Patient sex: F
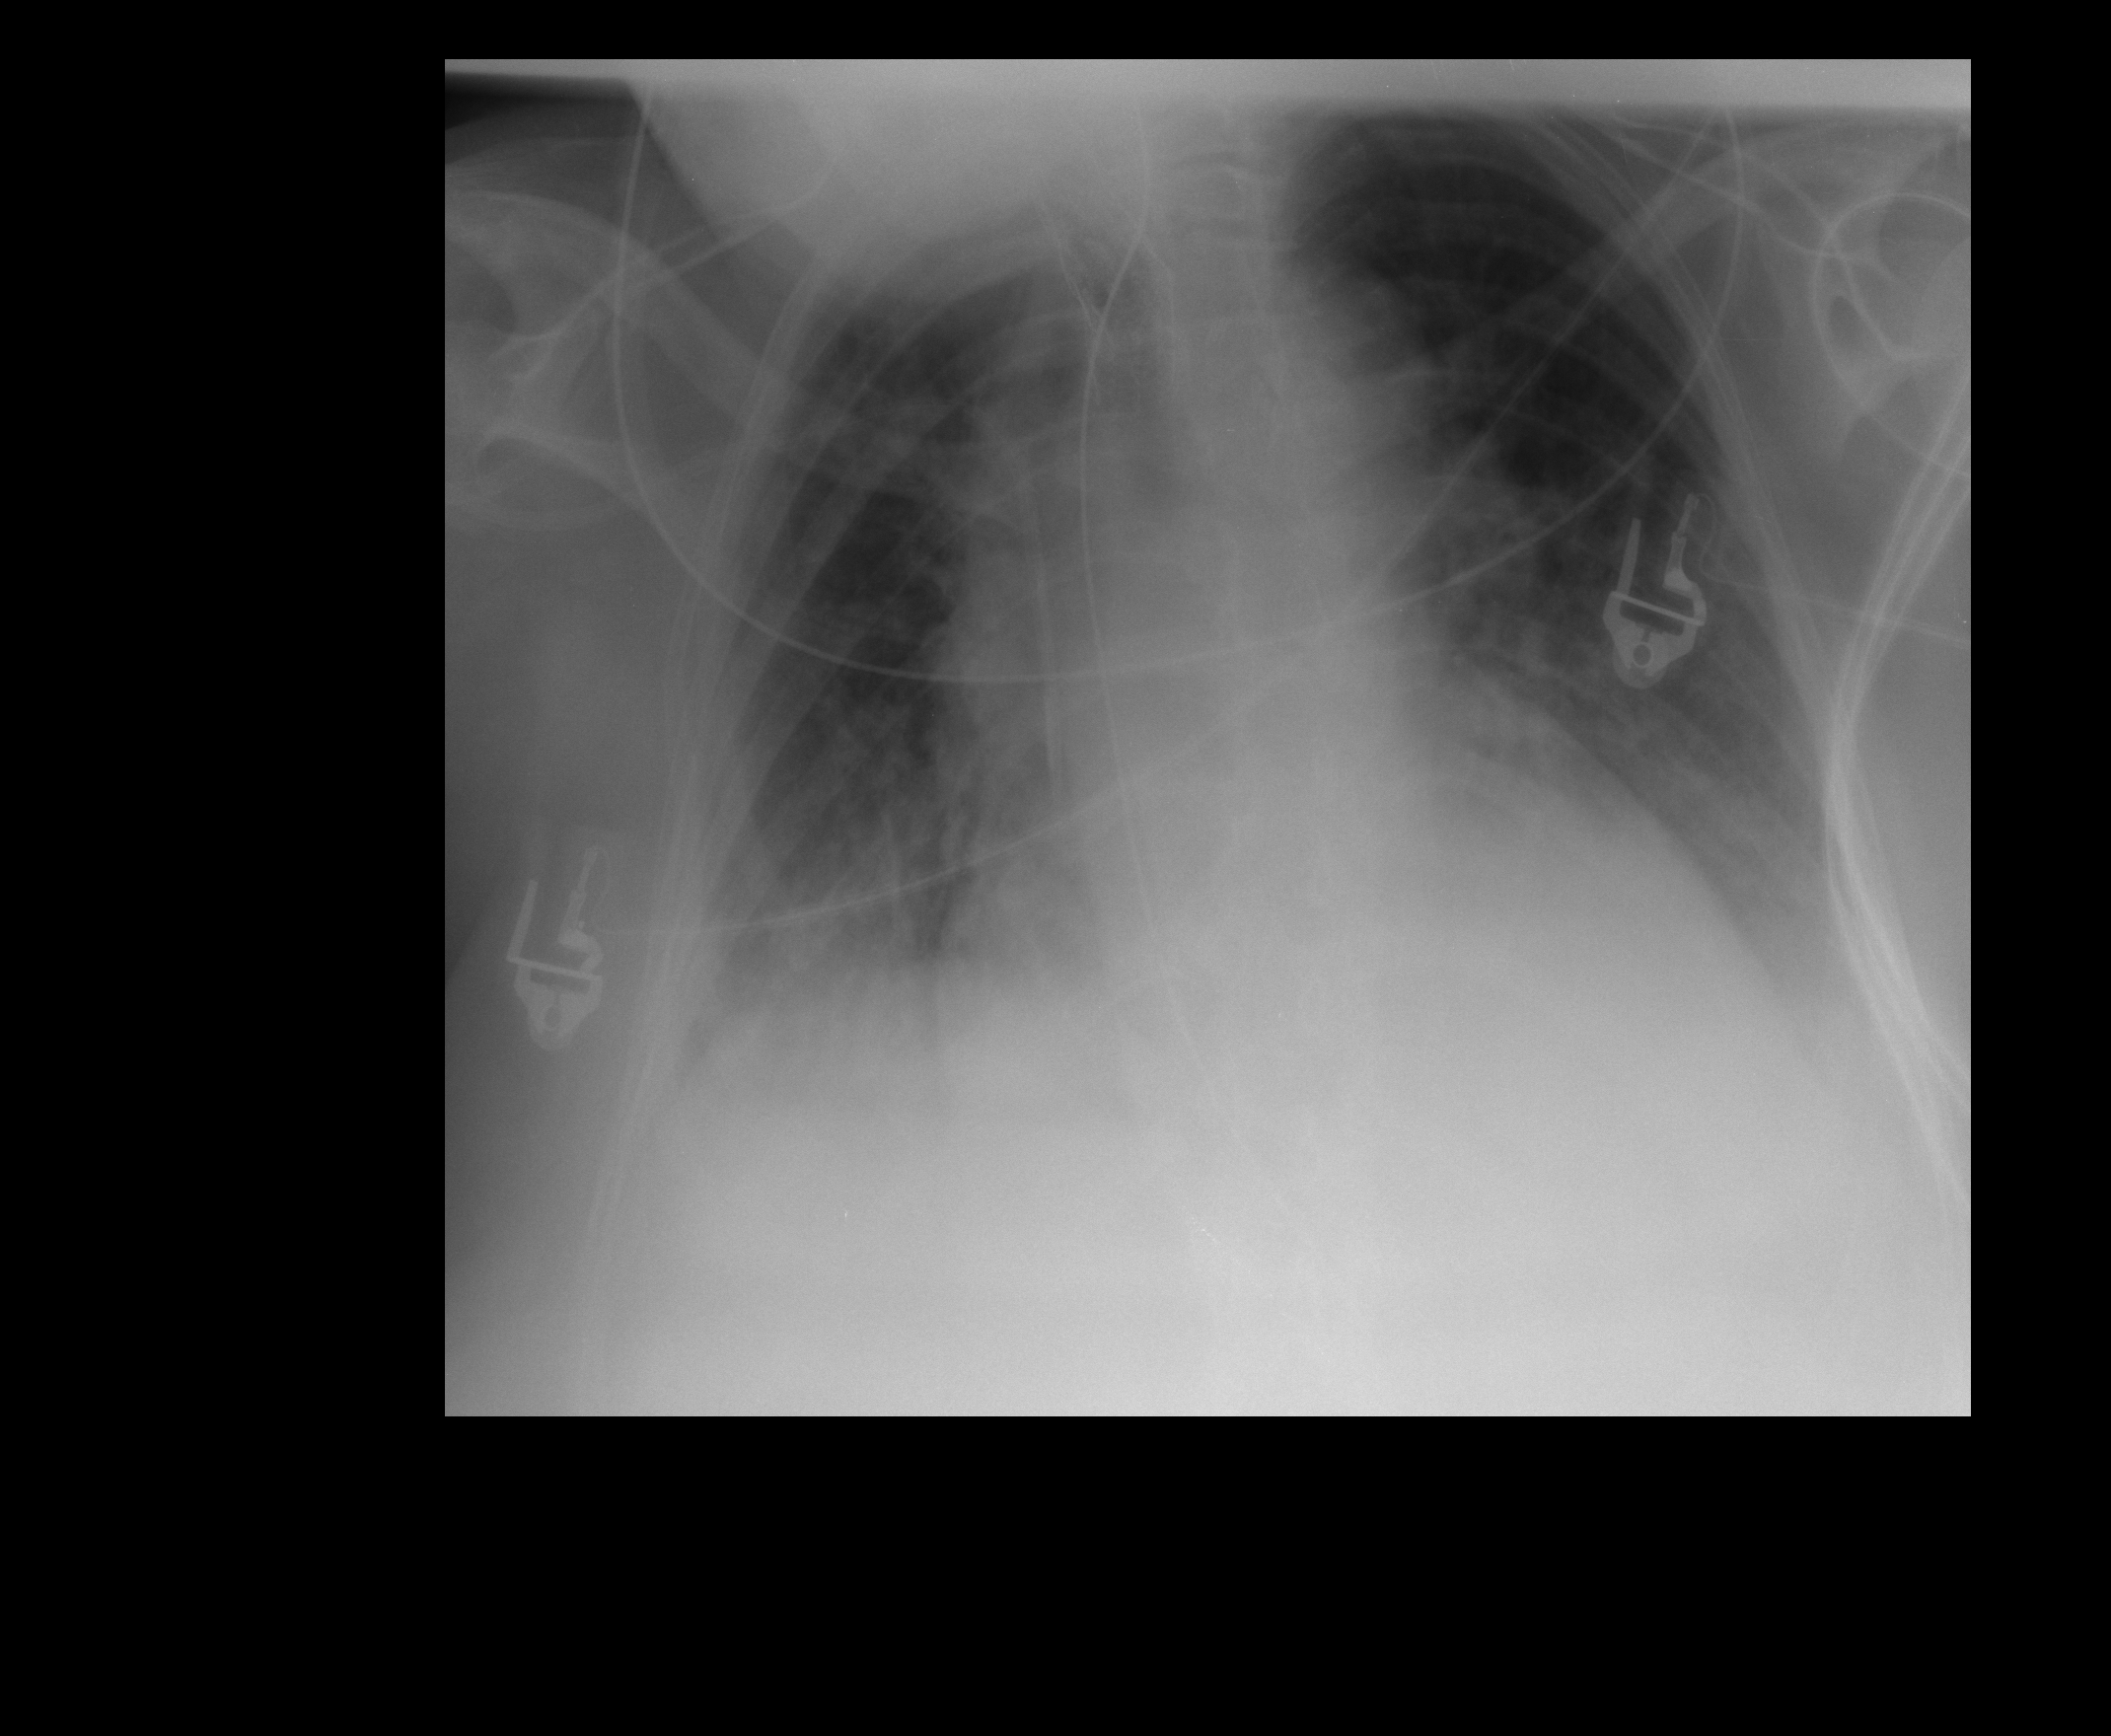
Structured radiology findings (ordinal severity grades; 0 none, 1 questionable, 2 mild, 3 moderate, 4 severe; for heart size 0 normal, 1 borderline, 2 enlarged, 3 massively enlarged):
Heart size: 2
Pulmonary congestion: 1
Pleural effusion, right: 1
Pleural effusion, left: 2
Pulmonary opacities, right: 2
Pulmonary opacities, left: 2
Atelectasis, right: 2
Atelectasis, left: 2